Aerial crown-view tile of a tropical tree (Barro Colorado Island, Panama), acquired 20240813:
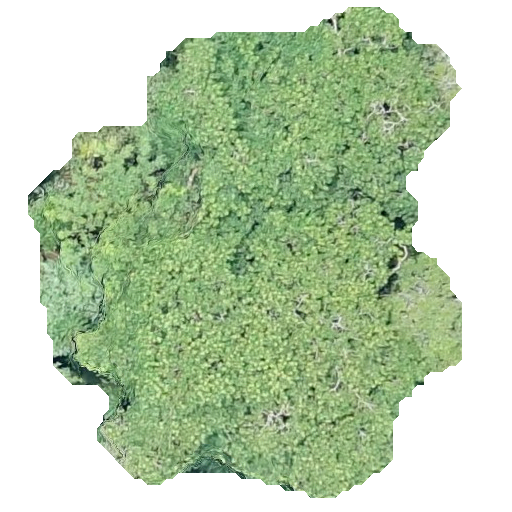
Species: Hura crepitans
GBIF accepted scientific name: Hura crepitans
Crown area: 233.412 m²